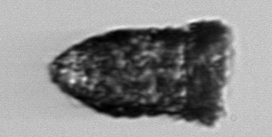
Label: Tintinnopsis